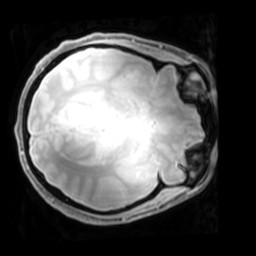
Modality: PDw
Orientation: axial
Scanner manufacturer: philips
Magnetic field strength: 7 T
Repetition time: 0.008 s
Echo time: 0.001974 s